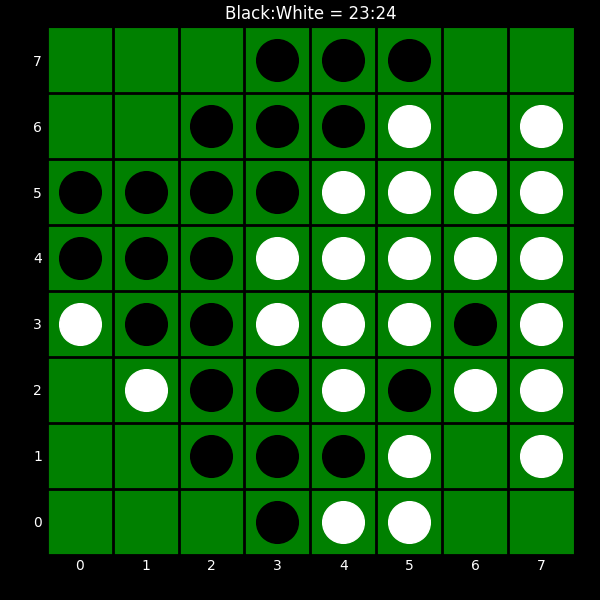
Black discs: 23
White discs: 24